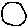
Label: circle